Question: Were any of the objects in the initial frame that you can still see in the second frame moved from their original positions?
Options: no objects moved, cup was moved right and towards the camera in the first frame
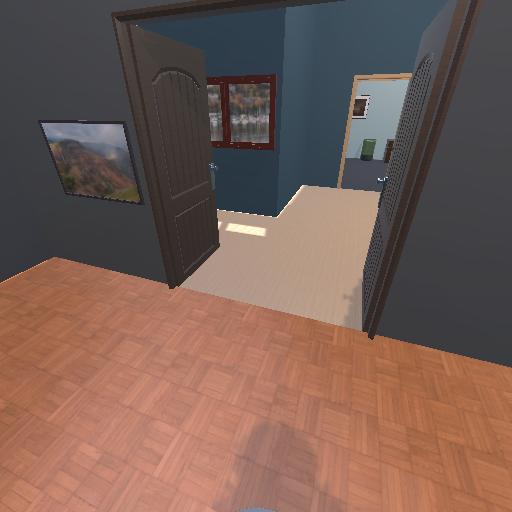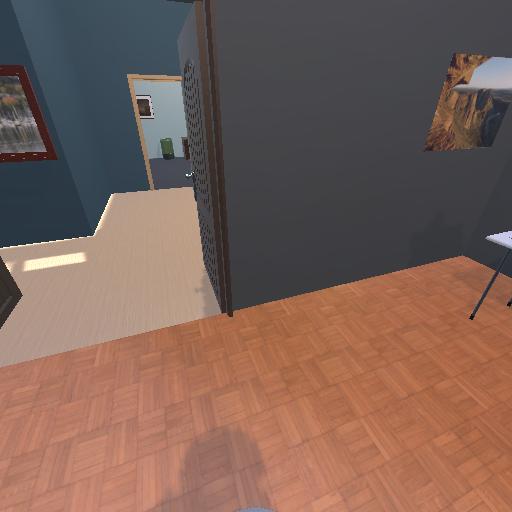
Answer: no objects moved